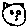
Label: cat